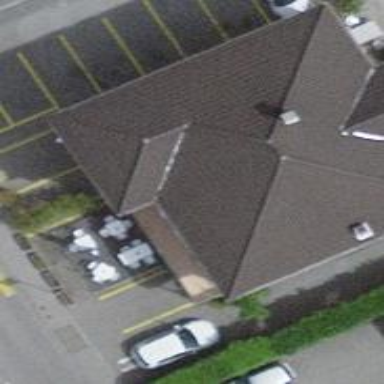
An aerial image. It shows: Bar.